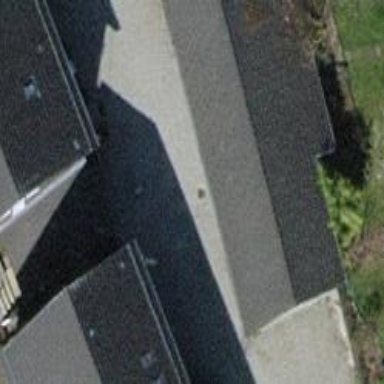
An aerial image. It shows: View of roof of building.